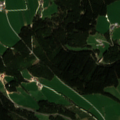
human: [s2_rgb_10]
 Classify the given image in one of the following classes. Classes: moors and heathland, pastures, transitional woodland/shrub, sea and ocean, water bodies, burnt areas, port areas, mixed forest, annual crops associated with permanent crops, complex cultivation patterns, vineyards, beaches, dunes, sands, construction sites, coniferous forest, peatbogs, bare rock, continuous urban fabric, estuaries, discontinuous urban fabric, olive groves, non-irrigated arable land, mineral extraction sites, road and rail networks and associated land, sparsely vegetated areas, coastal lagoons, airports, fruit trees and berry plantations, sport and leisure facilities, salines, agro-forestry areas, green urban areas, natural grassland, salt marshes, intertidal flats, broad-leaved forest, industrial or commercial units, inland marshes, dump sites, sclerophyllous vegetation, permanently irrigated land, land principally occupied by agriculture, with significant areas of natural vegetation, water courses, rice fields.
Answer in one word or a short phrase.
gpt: non-irrigated arable land, pastures, complex cultivation patterns, coniferous forest, mixed forest